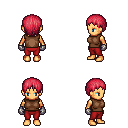
a pixel art fantasy rpg character, female body template, human, tanned skin, brown sleeveless shirt, red pants, ruby red plain hairstyle, metal gloves, four views (front, back, left, right), 2x2 character sprite sheet, small pixel art, hard edges, no anti-aliasing